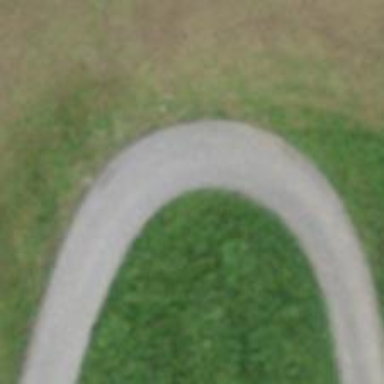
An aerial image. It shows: Well-maintained track road of grade 1.